Question: I made a menu with multiple checkboxes and radio forms. When the visitor selects his choices I need a script to show which option he chose. There is only one option possible and there are over 500 choices. Can I use the outcome of the checkboxes to change the source of the image using java?

RadioForm1:
Size
Small
Medium (selected)
Large
Radioform2:
Color:
Blue
Green
Red
Yellow (selected)
Orange
src:Images/medium/yellow/img.png
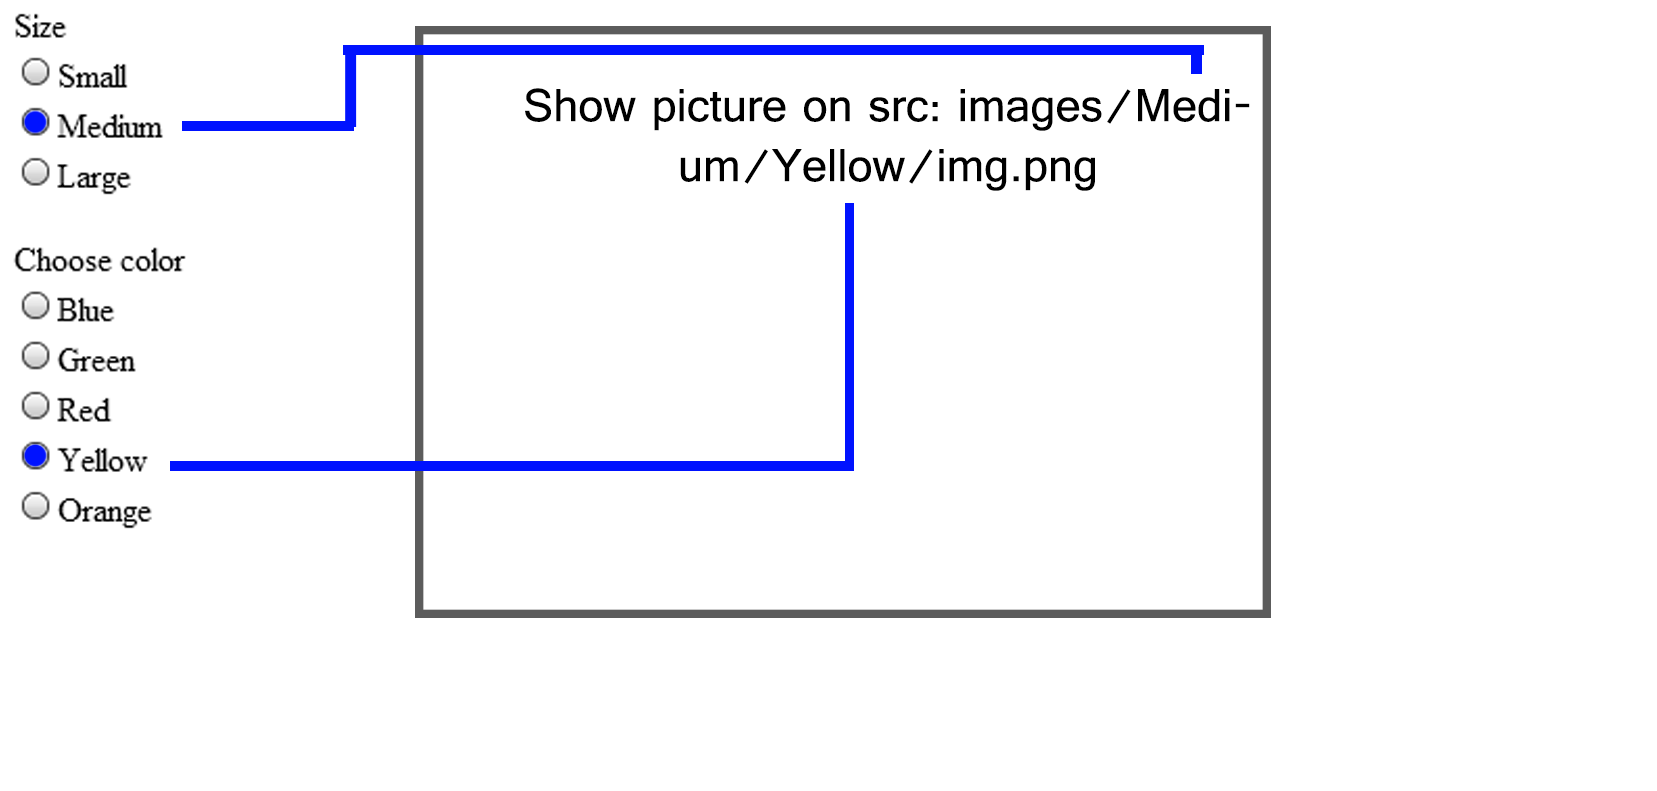
Answer: <URL>
'''
<html><head>
<script type="text/javascript" src="http://code.jquery.com/jquery-1.11.0.min.js"></script>
<script type="text/javascript">
$( document ).ready( function() {
var colors = $( '.color' ),
sizes = $( '.size' ),
img = $( '#image' ),
changeHandler = function( evt ){
var path = [ 'Images', sizes.filter(':checked').val(), colors.filter(':checked').val(), 'img.png' ].join('/');
img.attr( 'src', path );
// img.attr( 'alt', path );
console.log( path );
};
colors.on( 'change', changeHandler );
sizes .on( 'change', changeHandler )
.change();
} );
</script>
</head>
<body>
<fieldset>
<legend>Color</legend>
<div>
<input class="color" name="color" value="Red" id="color_red" checked="checked" type="radio">
<label for="color_red">Red</label>
</div>
<div>
<input class="color" name="color" value="Yellow" id="color_yellow" type="radio">
<label for="color_yellow">Yellow</label>
</div>
<div>
<input class="color" name="color" value="Blue" id="color_blue" type="radio">
<label for="color_blue">Blue</label>
</div>
</fieldset>
<fieldset>
<legend>Size</legend>
<div>
<input class="size" name="size" value="Small" id="size_small" checked="checked" type="radio">
<label for="size_small">Small</label>
</div>
<div>
<input class="size" name="size" value="Medium" id="size_medium" type="radio">
<label for="size_medium">Medium</label>
</div>
<div>
<input class="size" name="size" value="Large" id="size_large" type="radio">
<label for="size_large">Large</label>
</div>
</fieldset>
<img id="image" src="Images/Small/Red/img.png" height="100px" width="100px">
</body></html>
'''